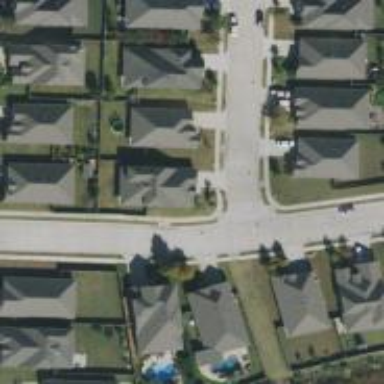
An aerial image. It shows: Residential road.